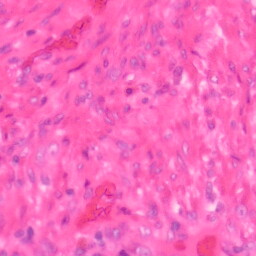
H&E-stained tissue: Colon